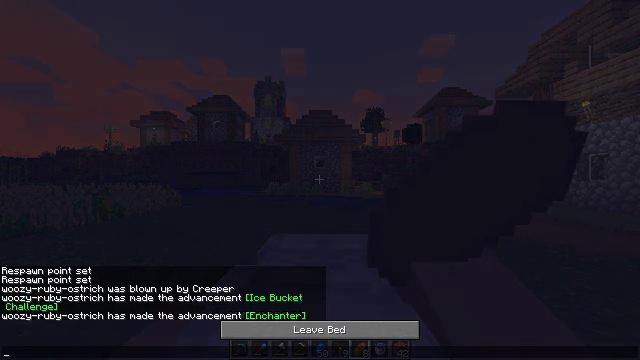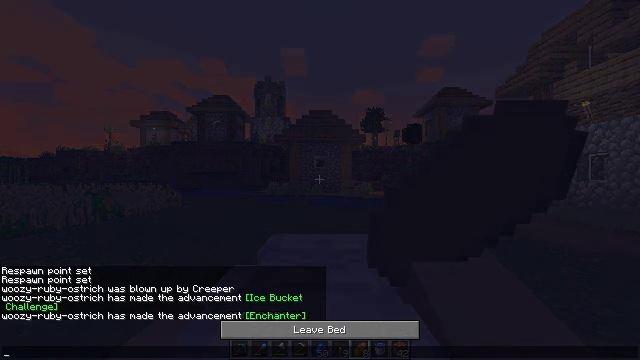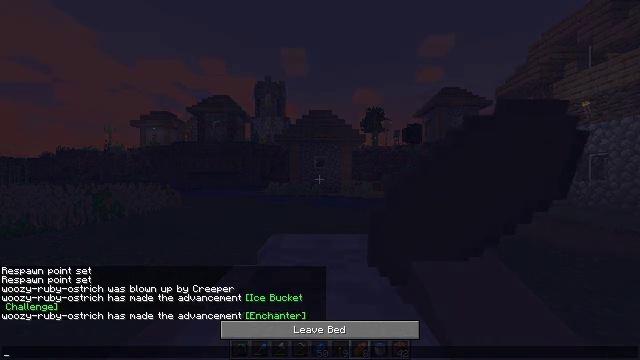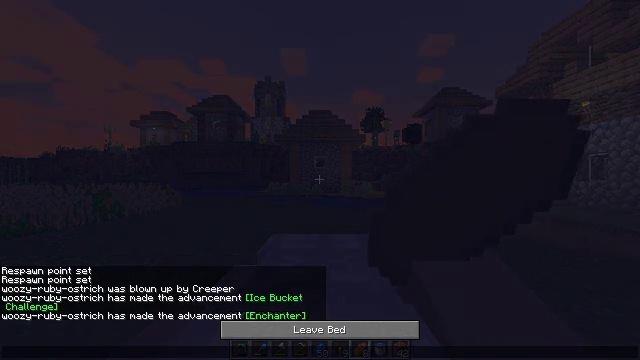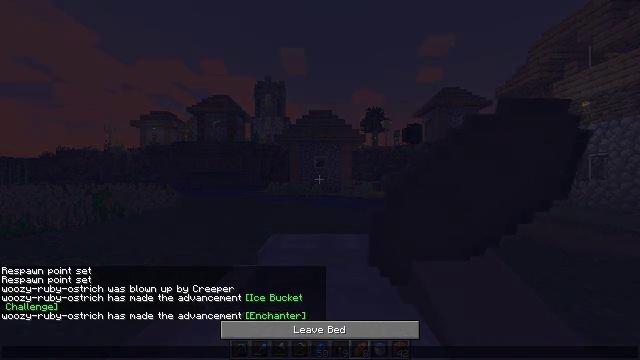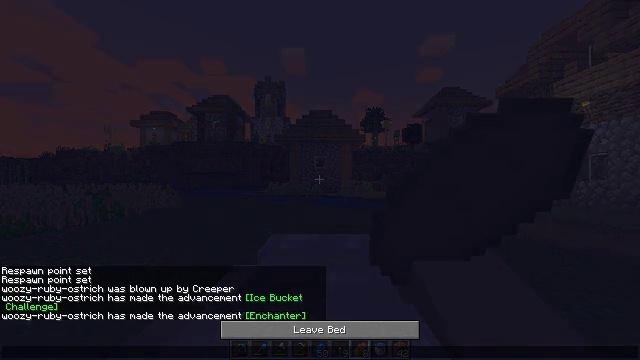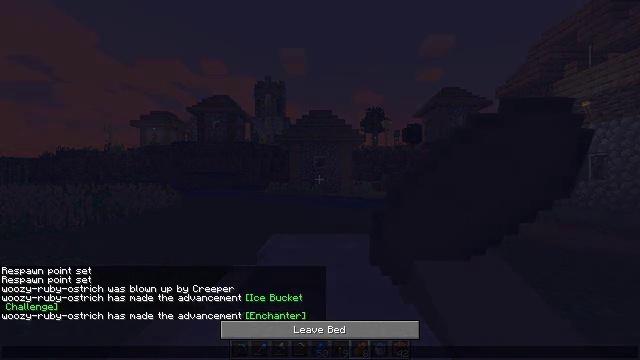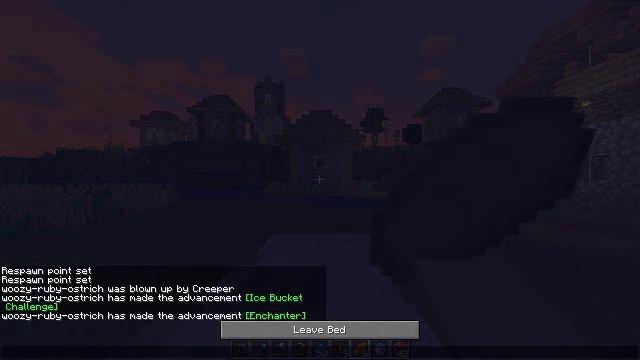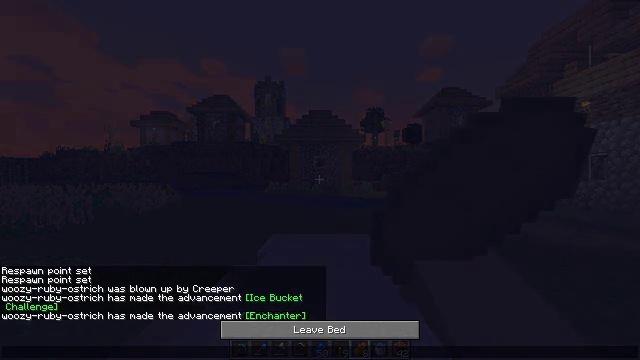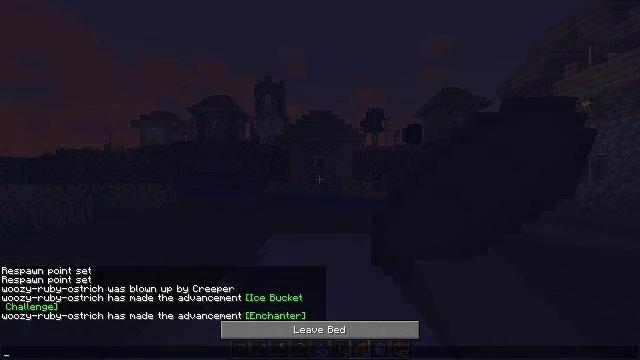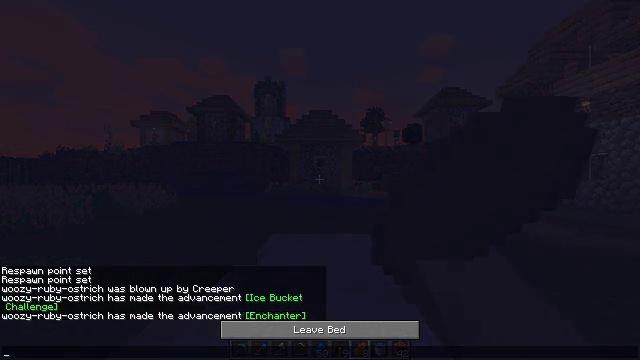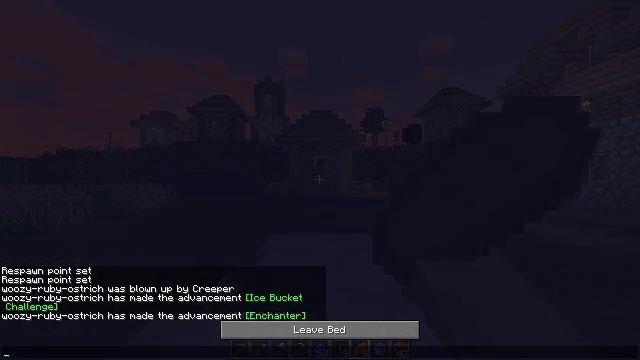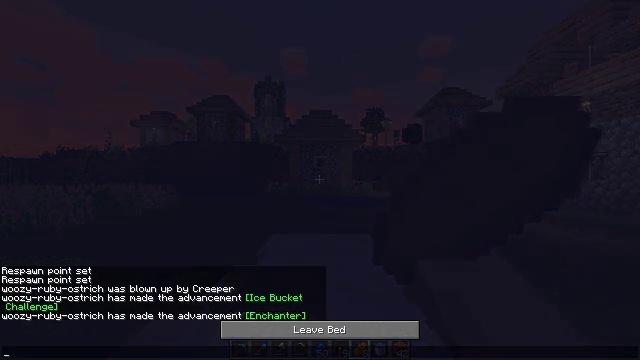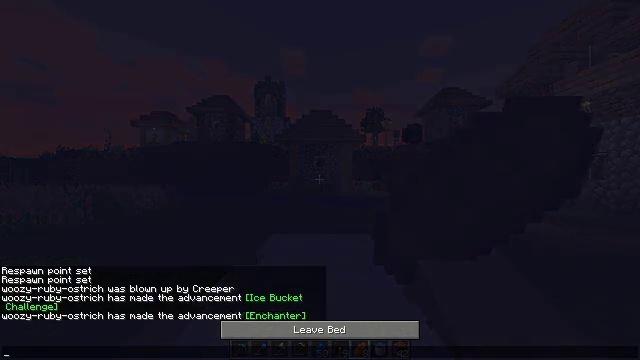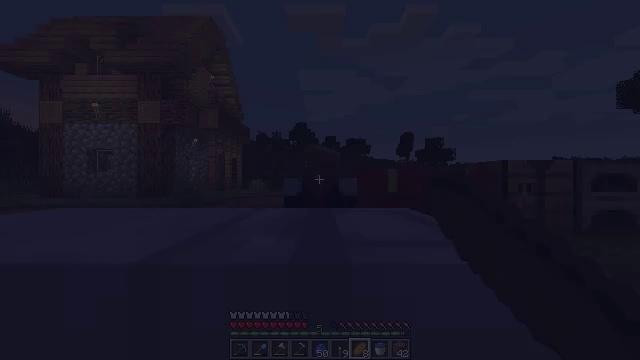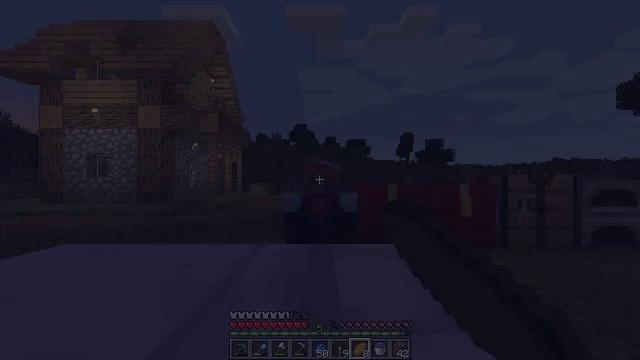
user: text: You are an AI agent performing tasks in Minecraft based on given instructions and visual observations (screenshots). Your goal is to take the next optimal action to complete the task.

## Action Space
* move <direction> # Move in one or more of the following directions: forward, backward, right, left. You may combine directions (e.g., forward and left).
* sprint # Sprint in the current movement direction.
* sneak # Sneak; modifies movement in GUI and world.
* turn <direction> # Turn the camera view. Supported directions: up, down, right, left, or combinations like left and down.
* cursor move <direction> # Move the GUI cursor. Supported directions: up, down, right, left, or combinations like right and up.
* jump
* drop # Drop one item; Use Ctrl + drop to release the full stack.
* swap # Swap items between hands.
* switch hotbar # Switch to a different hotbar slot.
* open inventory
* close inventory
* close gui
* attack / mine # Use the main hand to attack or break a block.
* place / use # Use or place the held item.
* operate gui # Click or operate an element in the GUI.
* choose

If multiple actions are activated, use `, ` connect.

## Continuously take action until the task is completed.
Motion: motion action
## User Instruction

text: Break the sugar cane.
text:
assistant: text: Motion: no_op
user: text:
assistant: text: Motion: no_op
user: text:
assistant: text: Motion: no_op
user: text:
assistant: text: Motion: no_op
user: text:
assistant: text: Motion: cursor move up
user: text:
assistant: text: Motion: no_op
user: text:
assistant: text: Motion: no_op
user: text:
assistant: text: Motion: no_op
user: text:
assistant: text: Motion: no_op
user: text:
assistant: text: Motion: no_op
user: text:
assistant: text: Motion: no_op
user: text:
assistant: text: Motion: no_op
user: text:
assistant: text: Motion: cursor move up
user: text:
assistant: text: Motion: cursor move up
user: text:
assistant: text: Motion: close gui
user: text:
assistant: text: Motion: no_op
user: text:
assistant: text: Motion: no_op
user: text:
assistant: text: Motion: no_op
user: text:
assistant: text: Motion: no_op
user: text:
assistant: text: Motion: no_op
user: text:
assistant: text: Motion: no_op
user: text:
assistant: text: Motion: turn right
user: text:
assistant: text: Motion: turn right
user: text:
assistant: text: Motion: turn right and down
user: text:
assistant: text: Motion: turn right and down
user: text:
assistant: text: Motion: move forward, turn right and down
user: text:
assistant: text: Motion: move forward, turn right
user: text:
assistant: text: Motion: move forward, turn right
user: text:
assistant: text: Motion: move forward
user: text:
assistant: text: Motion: move forward, turn down